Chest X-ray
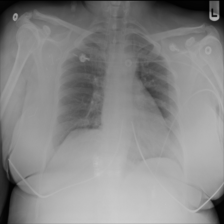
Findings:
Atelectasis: negative
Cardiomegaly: negative
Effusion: negative
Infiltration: negative
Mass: negative
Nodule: negative
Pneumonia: negative
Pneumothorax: negative
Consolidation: negative
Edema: negative
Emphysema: negative
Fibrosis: negative
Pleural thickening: negative
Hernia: negative